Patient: sex M, age 57
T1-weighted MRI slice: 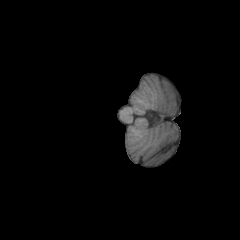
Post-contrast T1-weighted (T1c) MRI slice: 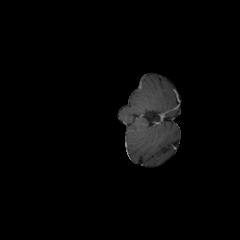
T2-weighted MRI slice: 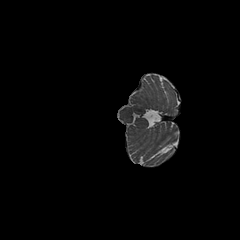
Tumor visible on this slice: no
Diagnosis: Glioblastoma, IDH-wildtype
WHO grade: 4